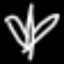
Label: airplane